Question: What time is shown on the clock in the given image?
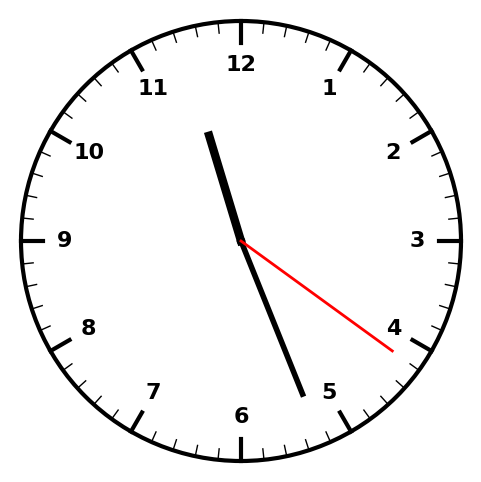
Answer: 11:26:21